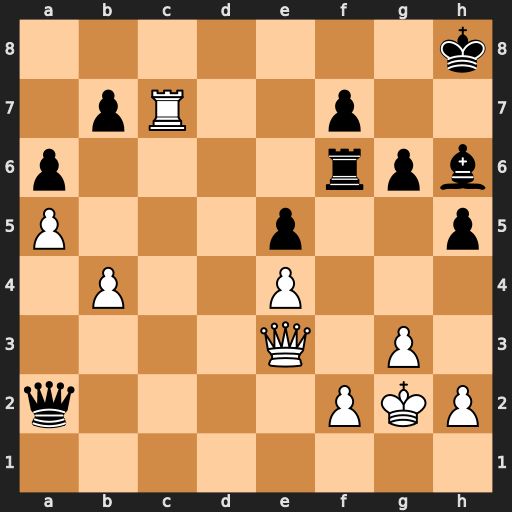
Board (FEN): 7k/1pR2p2/p4rpb/P3p2p/1P2P3/4Q1P1/q4PKP/8
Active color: w
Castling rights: -
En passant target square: -
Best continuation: Qxh6+ Kg8 Rc8#